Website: lowes
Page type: payment
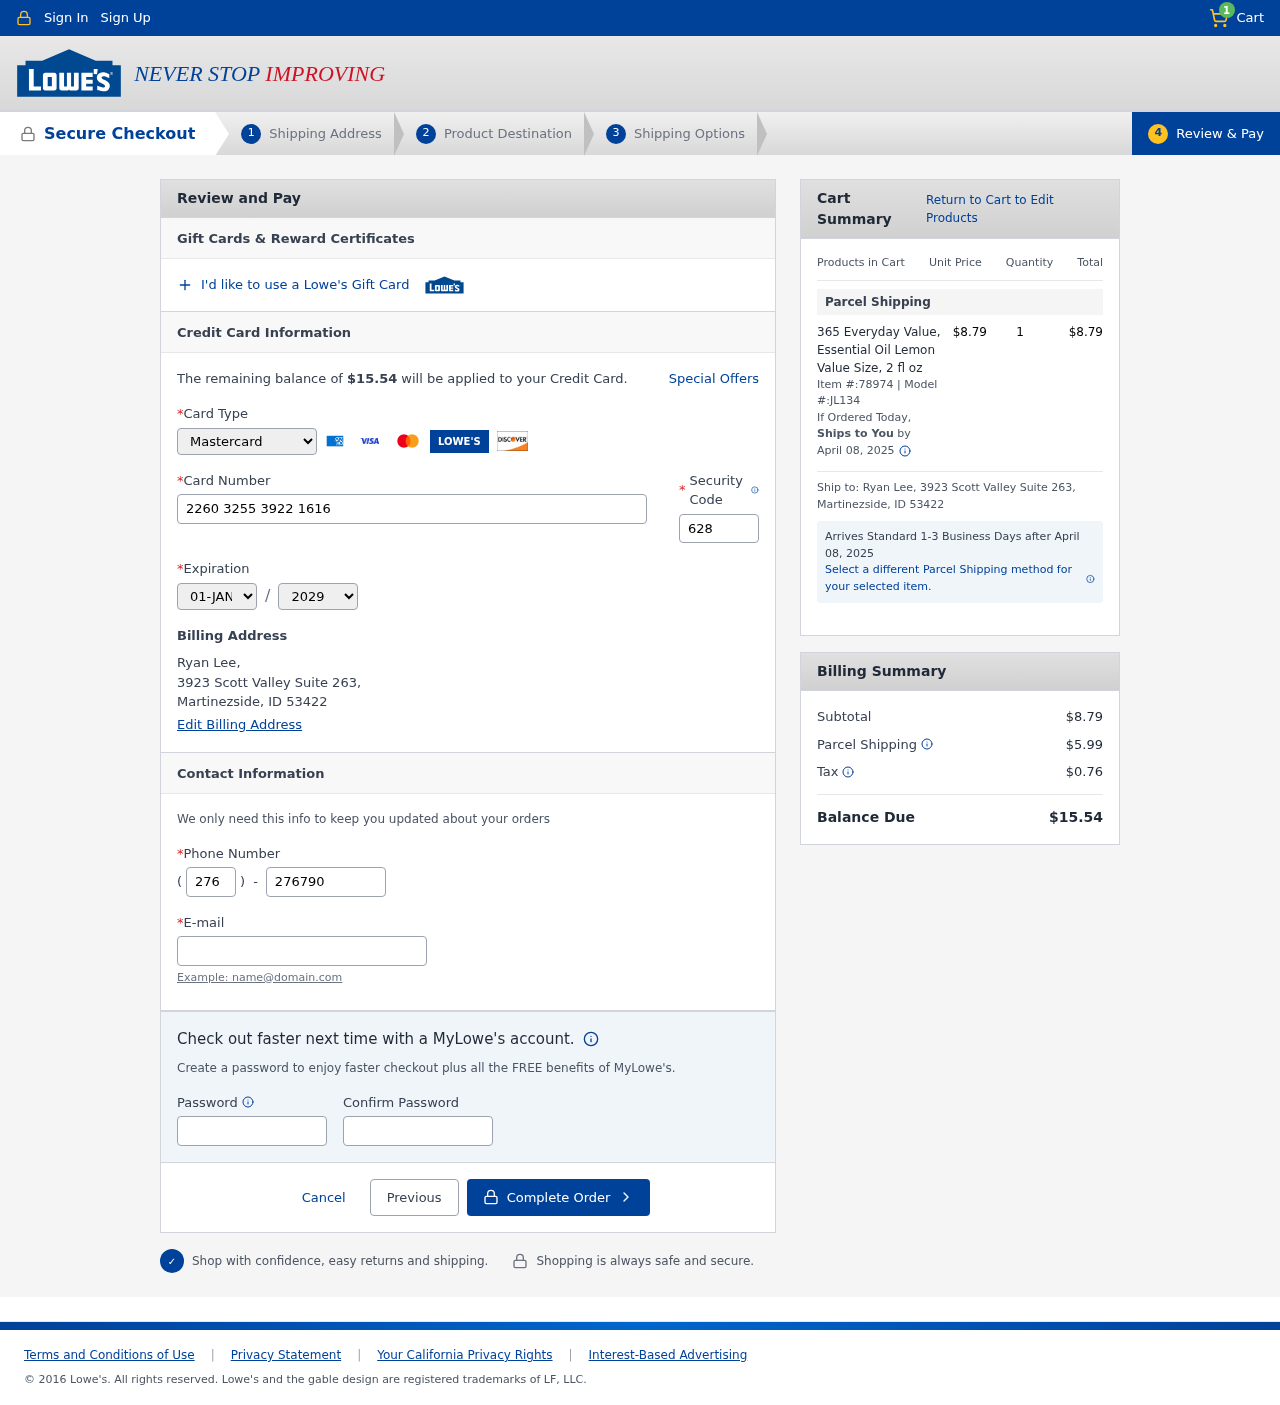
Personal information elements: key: PII_CARD_CVV
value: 628
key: PII_CARD_EXPIRY_MONTH
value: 01
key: PII_CARD_EXPIRY_YEAR
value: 29
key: PII_CARD_NUMBER
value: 2260 3255 3922 1616
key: PII_CARD_TYPE
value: Mastercard
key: PII_CITY_STATE_ZIP
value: Martinezside, ID 53422
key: PII_EMAIL
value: ryanlee@yahoo.com
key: PII_FULLNAME
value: Ryan Lee,
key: PII_PHONE
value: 2767904371
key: PII_PHONE_AREA
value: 276
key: PII_STREET
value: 3923 Scott Valley Suite 263
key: PII_STREET
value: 3923 Scott Valley Suite 263,
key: PII_FULLNAME2
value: Ryan Lee
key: PII_CITY
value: Martinezside
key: PII_STATE_ABBR
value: ID
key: PII_POSTCODE
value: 53422
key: PII_POSTCODE_FULL
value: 53422
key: PII_CITY_STATE
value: Martinezside, ID
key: PII_POSTCODE_NUMERIC
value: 53422
Product elements: key: PRODUCT1_NAME
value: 365 Everyday Value, Essential Oil Lemon Value Size, 2 fl oz
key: PRODUCT1_PRICE
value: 8.79
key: PRODUCT1_QUANTITY
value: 1
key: PRODUCT1_ITEM
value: Item #:78974
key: PRODUCT1_MODEL
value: Model #:JL134
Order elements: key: ORDER_NUM_ITEMS
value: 1
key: ORDER_TOTAL
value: $15.54
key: ORDER_SHIPPING_DATE
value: April 08, 2025
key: ORDER_SUBTOTAL
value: $8.79
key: ORDER_SHIPPING_DATE2
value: April 08, 2025
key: ORDER_SHIPPING_COST
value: $5.99
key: ORDER_TAX
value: $0.76